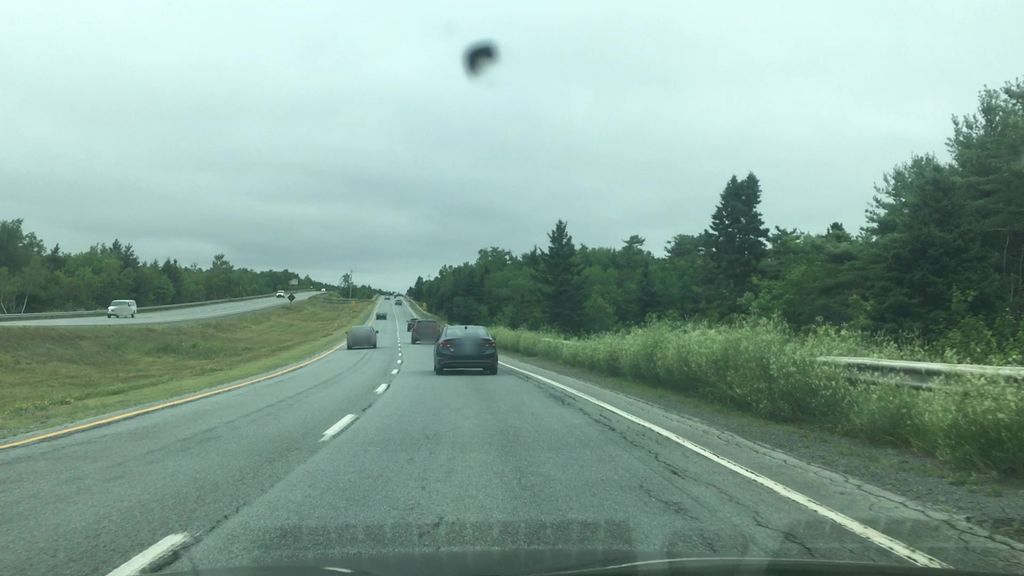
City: halifax